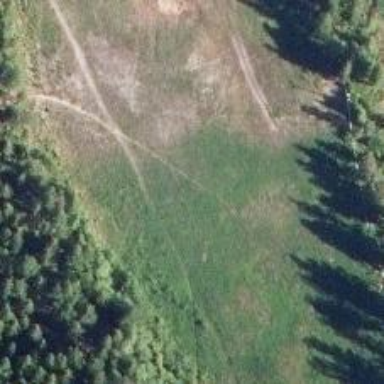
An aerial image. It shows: Path.